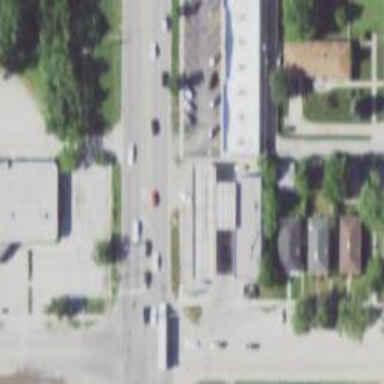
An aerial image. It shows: Convenience shop.